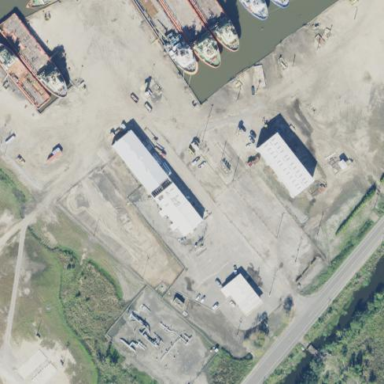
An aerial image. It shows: Industrial area with shipyard. The works in this industrial zone are related to shipbuilding.